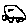
Label: car